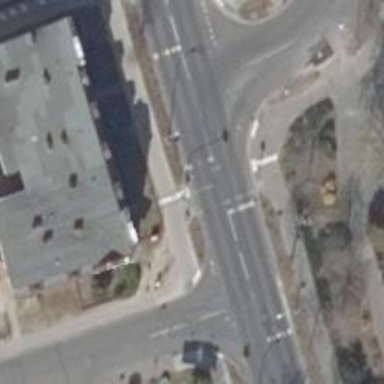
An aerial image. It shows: Road with traffic signals.